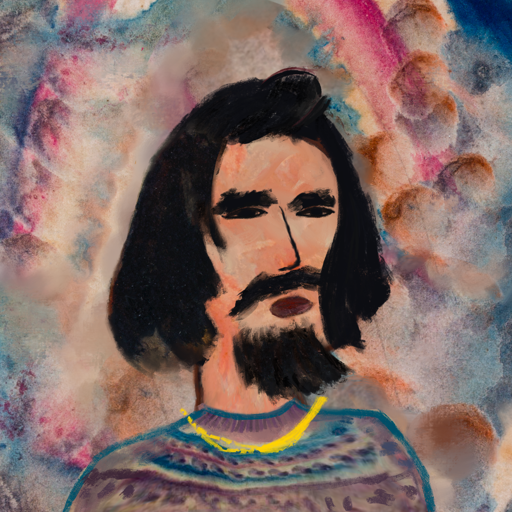
Background: Rupkatha, Head And Neck Side: Roy_Bahadur, Face Side: Mosgoul, Bust: HillGirl, Hair Side: Mosgoul, Head Accessory: Blank, Second Necklace: Blank, Necklace: Irani_1, Baby: Blank